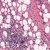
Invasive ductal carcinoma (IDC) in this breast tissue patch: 1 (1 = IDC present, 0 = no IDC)